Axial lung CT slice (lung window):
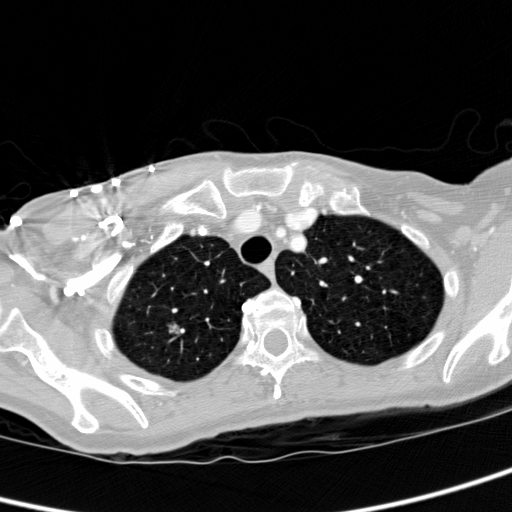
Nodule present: yes
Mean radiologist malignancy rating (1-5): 3.75